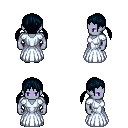
a pixel art fantasy rpg character, male body template, dark elf, purple skin, underdress, white pants, raven twin-tailed hairstyle, gray slippers, four views (front, back, left, right), 2x2 character sprite sheet, small pixel art, hard edges, no anti-aliasing